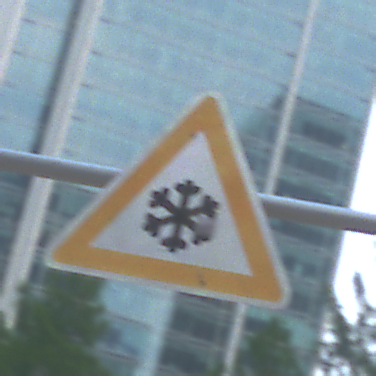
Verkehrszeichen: SchneeOderEisglaette
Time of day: MorningAfternoon
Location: Outdoor (Urban)
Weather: PartlyCloudy
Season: NotSpecified
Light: Natural